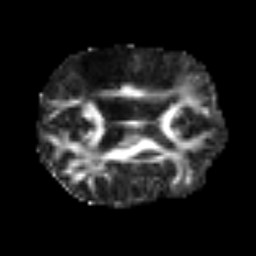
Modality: FA
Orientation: axial
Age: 47
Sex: male
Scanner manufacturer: siemens
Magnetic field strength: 3 T
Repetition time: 3.2 s
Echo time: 0.081 s